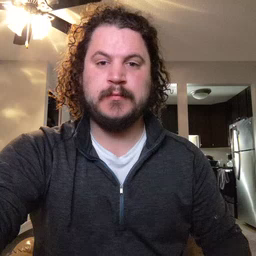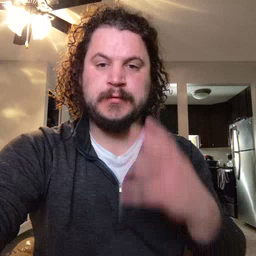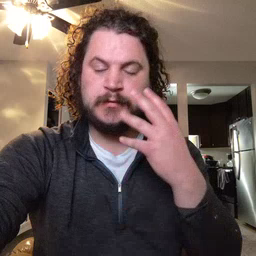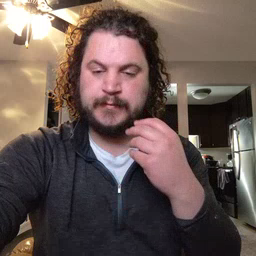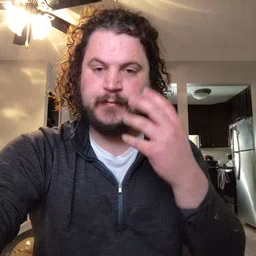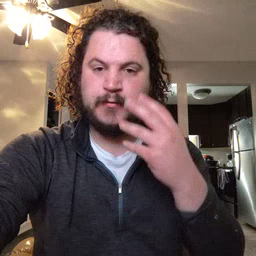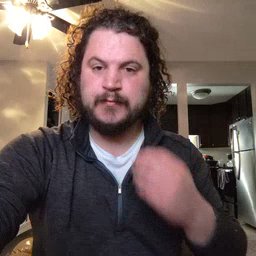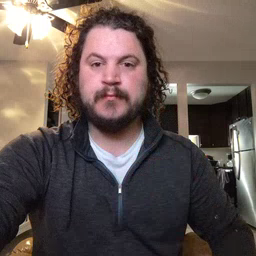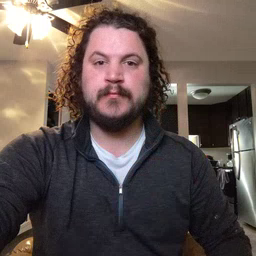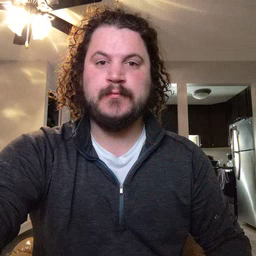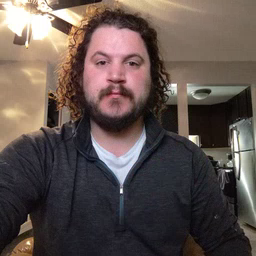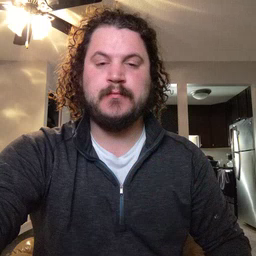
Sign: sleepy